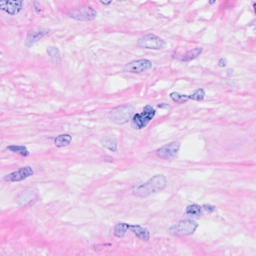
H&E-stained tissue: Breast